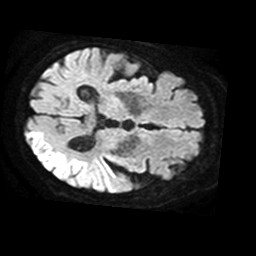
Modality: TRACE
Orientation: axial
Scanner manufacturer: philips
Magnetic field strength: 1.5 T
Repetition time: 3.649 s
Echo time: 0.09257 s